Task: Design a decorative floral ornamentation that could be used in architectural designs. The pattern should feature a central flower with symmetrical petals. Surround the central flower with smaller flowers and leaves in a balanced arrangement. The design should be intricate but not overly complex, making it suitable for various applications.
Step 1703:
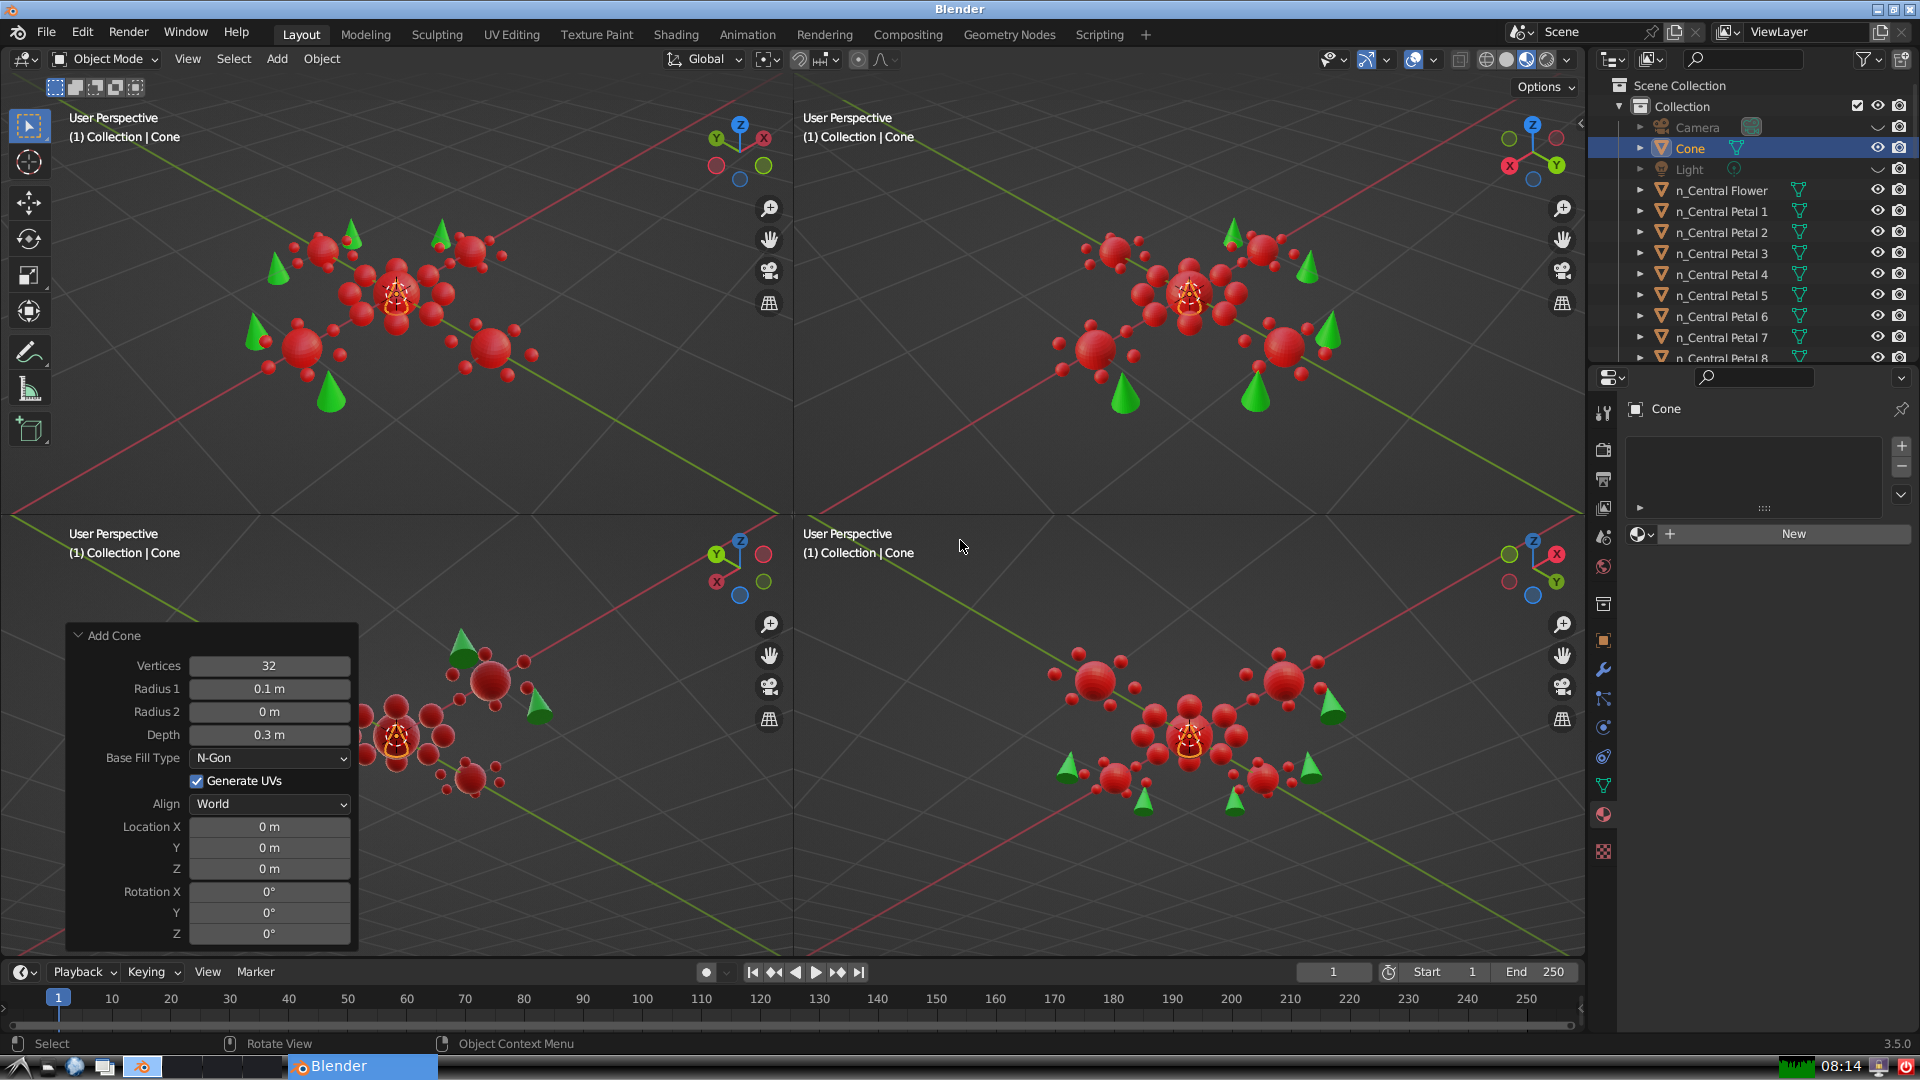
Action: {"mouse_move": [270, 735]}